Question:
I have a check box named 'post' in a continuous (tabular) form i want it to be automatically disabled i.e. locked if 'post=true' while the rest of the 'post' in the datasheet which are 'post=false' remained enabled i.e. unlocked in the visual code builder i tried the following
approach 1
'''
If Me.Post = False Or Me.NewRecord Then
Me.Post.AllowEdits = False
Else
Me.Post.AllowEdits = True
End If
'''
approach 2
'''
If Me.Post = True Then
Me.Post.Locked = True
Else
Me.Post.Locked = False
End If
'''
but none of them worked in scope of the form 'Private Sub Form_Loan_Payment()' and when i applied the following
'''
If Me.Post = True Then
Me.Post.Locked = True
Else
Me.Post.Locked = False
End If
'''
In 'Private Sub Post_Click()' it disabled all the post in the entire data sheet and it that after the check box was updated and if i reload the form all the post are enabled again
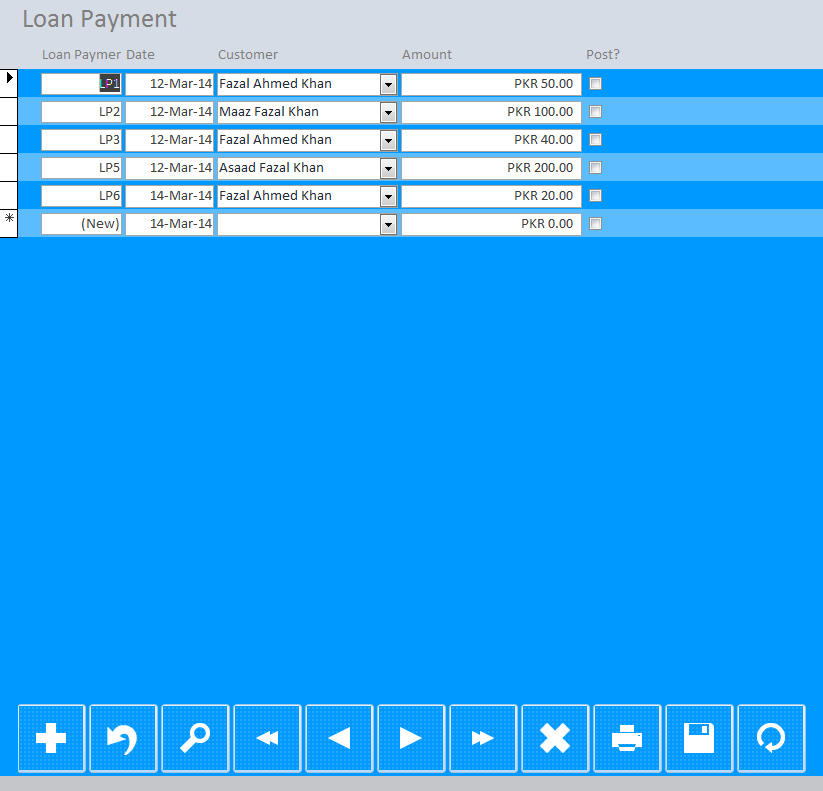
Answer: OK, now that I think about it, you're going to need Conditional Formatting. See <URL> for some ideas and info.